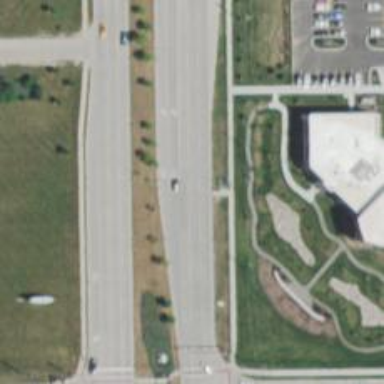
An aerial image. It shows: Primary highway with separate sidewalk.